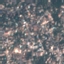
Label: Residential